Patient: sex M, age 73
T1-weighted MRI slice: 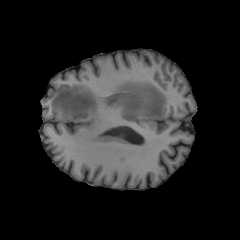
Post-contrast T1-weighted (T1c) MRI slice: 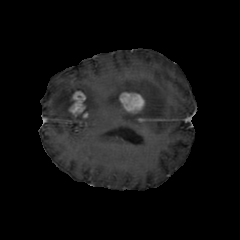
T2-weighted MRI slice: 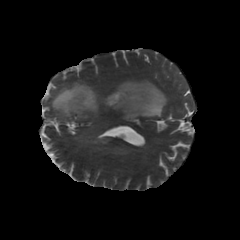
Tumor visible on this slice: yes
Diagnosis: Glioblastoma, IDH-wildtype
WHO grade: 4